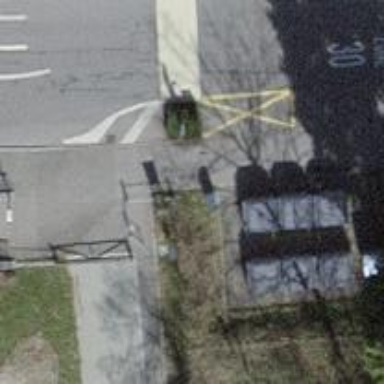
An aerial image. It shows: Recycling container at amenity designated for recycling.